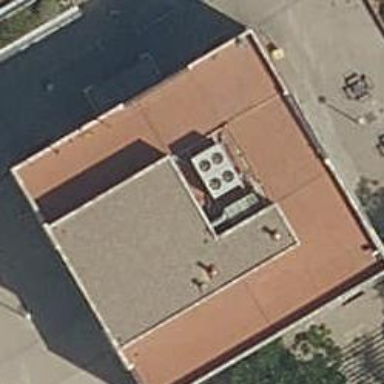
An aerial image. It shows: Public building.